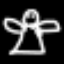
Label: angel